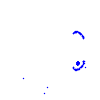
Particle: kaon